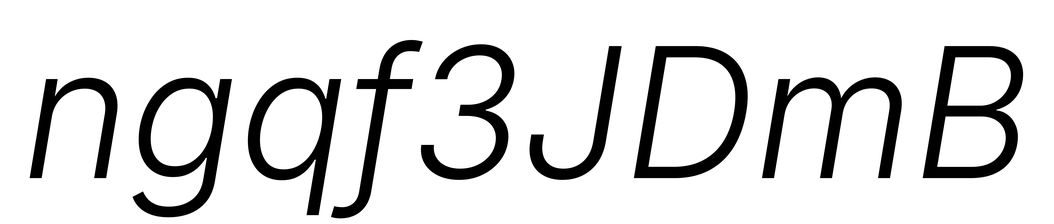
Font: Inter-Italic_Light_Italic